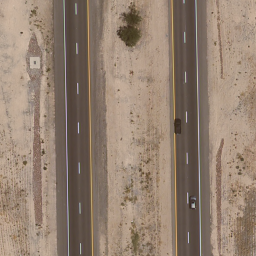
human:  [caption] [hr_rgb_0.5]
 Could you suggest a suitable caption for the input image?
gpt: There are two straight freeways in the desert .

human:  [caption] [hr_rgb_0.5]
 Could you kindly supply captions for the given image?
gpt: Two straight freeways in the desert .

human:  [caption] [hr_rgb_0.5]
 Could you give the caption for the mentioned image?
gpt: There are two straight freeways in the desert with some cars on them .

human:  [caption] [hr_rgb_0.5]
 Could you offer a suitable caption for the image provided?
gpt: Two straight freeways in the desert with some cars on them .

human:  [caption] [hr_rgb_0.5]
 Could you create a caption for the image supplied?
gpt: Two straight freeways in the desert with some cars on the roads .